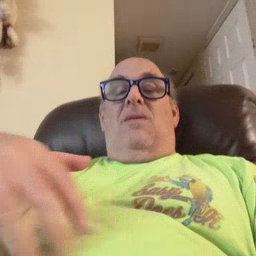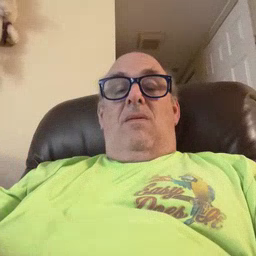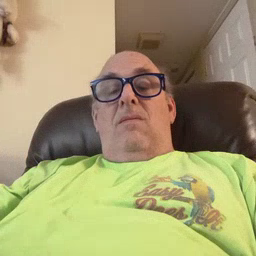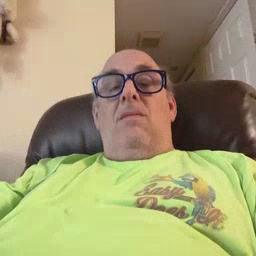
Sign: zebra